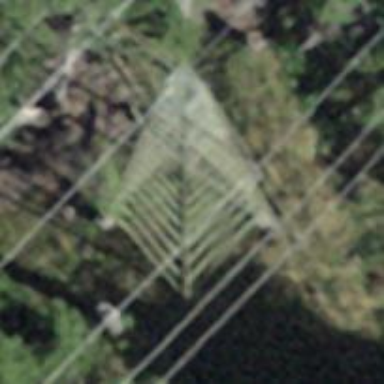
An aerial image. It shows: Power line is depicted.